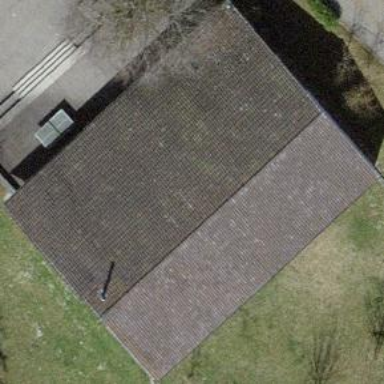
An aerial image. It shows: School building with gabled rosybrown roof oriented along its length.